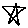
Label: star